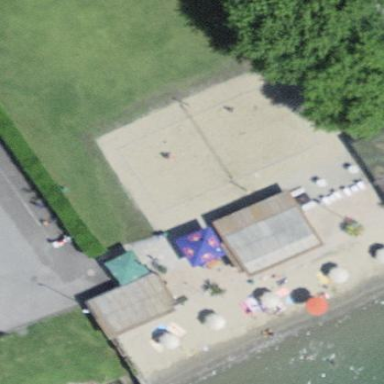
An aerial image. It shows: Sandy pitch designated for beach volleyball.